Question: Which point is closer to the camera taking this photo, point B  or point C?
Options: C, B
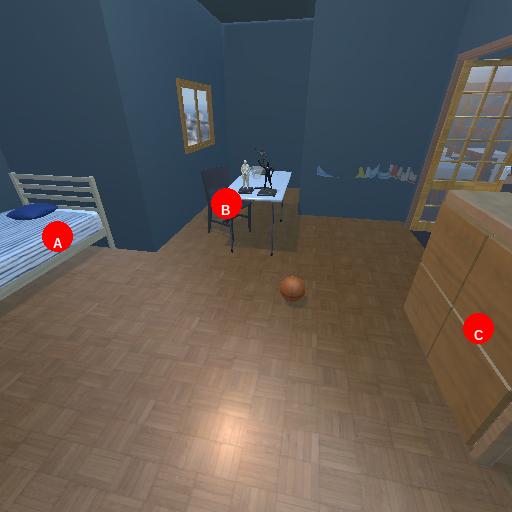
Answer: C